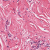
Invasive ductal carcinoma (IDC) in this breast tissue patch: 0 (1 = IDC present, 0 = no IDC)